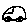
Label: car